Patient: sex F, age 65
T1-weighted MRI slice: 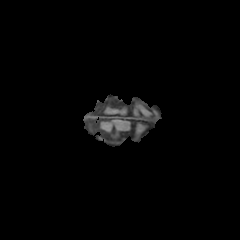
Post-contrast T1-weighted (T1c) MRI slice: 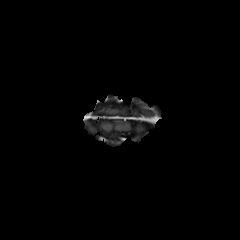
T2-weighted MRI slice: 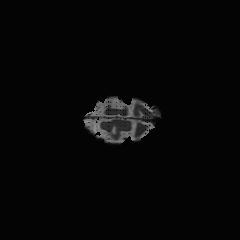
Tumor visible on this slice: no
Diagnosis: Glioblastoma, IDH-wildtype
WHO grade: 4